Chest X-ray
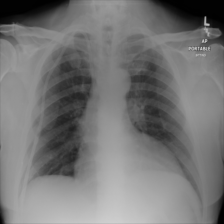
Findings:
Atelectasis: negative
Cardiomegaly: negative
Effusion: negative
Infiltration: negative
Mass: negative
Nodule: negative
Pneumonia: negative
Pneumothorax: negative
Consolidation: negative
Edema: negative
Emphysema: negative
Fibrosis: negative
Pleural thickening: negative
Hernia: negative